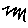
Label: zigzag